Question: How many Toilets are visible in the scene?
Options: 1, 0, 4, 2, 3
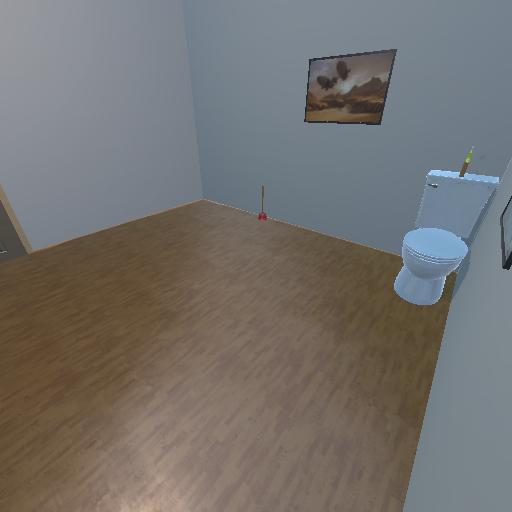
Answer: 1